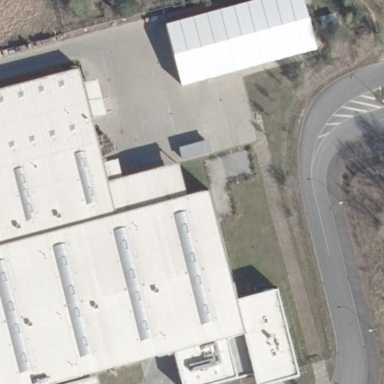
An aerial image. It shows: Industrial building.